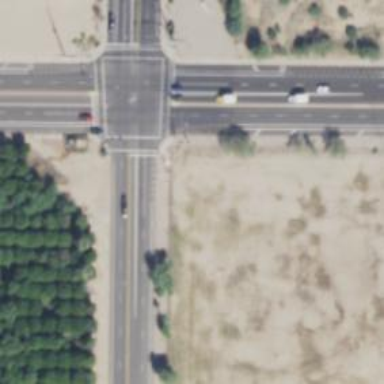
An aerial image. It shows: Solid stop line on the road.